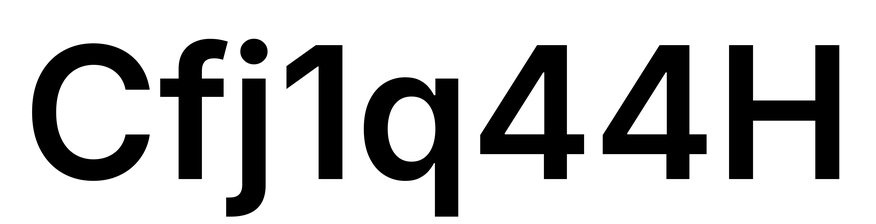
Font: Inter_SemiBold